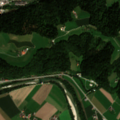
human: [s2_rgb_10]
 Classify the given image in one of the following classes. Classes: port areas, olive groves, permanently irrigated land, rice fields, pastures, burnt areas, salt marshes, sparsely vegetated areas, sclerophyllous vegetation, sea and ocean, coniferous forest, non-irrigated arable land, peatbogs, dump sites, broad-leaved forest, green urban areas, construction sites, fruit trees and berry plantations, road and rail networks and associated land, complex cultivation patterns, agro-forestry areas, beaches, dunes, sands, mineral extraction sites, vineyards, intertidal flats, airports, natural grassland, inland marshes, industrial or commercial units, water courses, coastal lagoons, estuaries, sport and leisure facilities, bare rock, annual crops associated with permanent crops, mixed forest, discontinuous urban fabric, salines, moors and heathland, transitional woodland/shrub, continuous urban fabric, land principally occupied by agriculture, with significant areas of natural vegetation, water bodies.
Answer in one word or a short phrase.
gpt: discontinuous urban fabric, non-irrigated arable land, pastures, coniferous forest